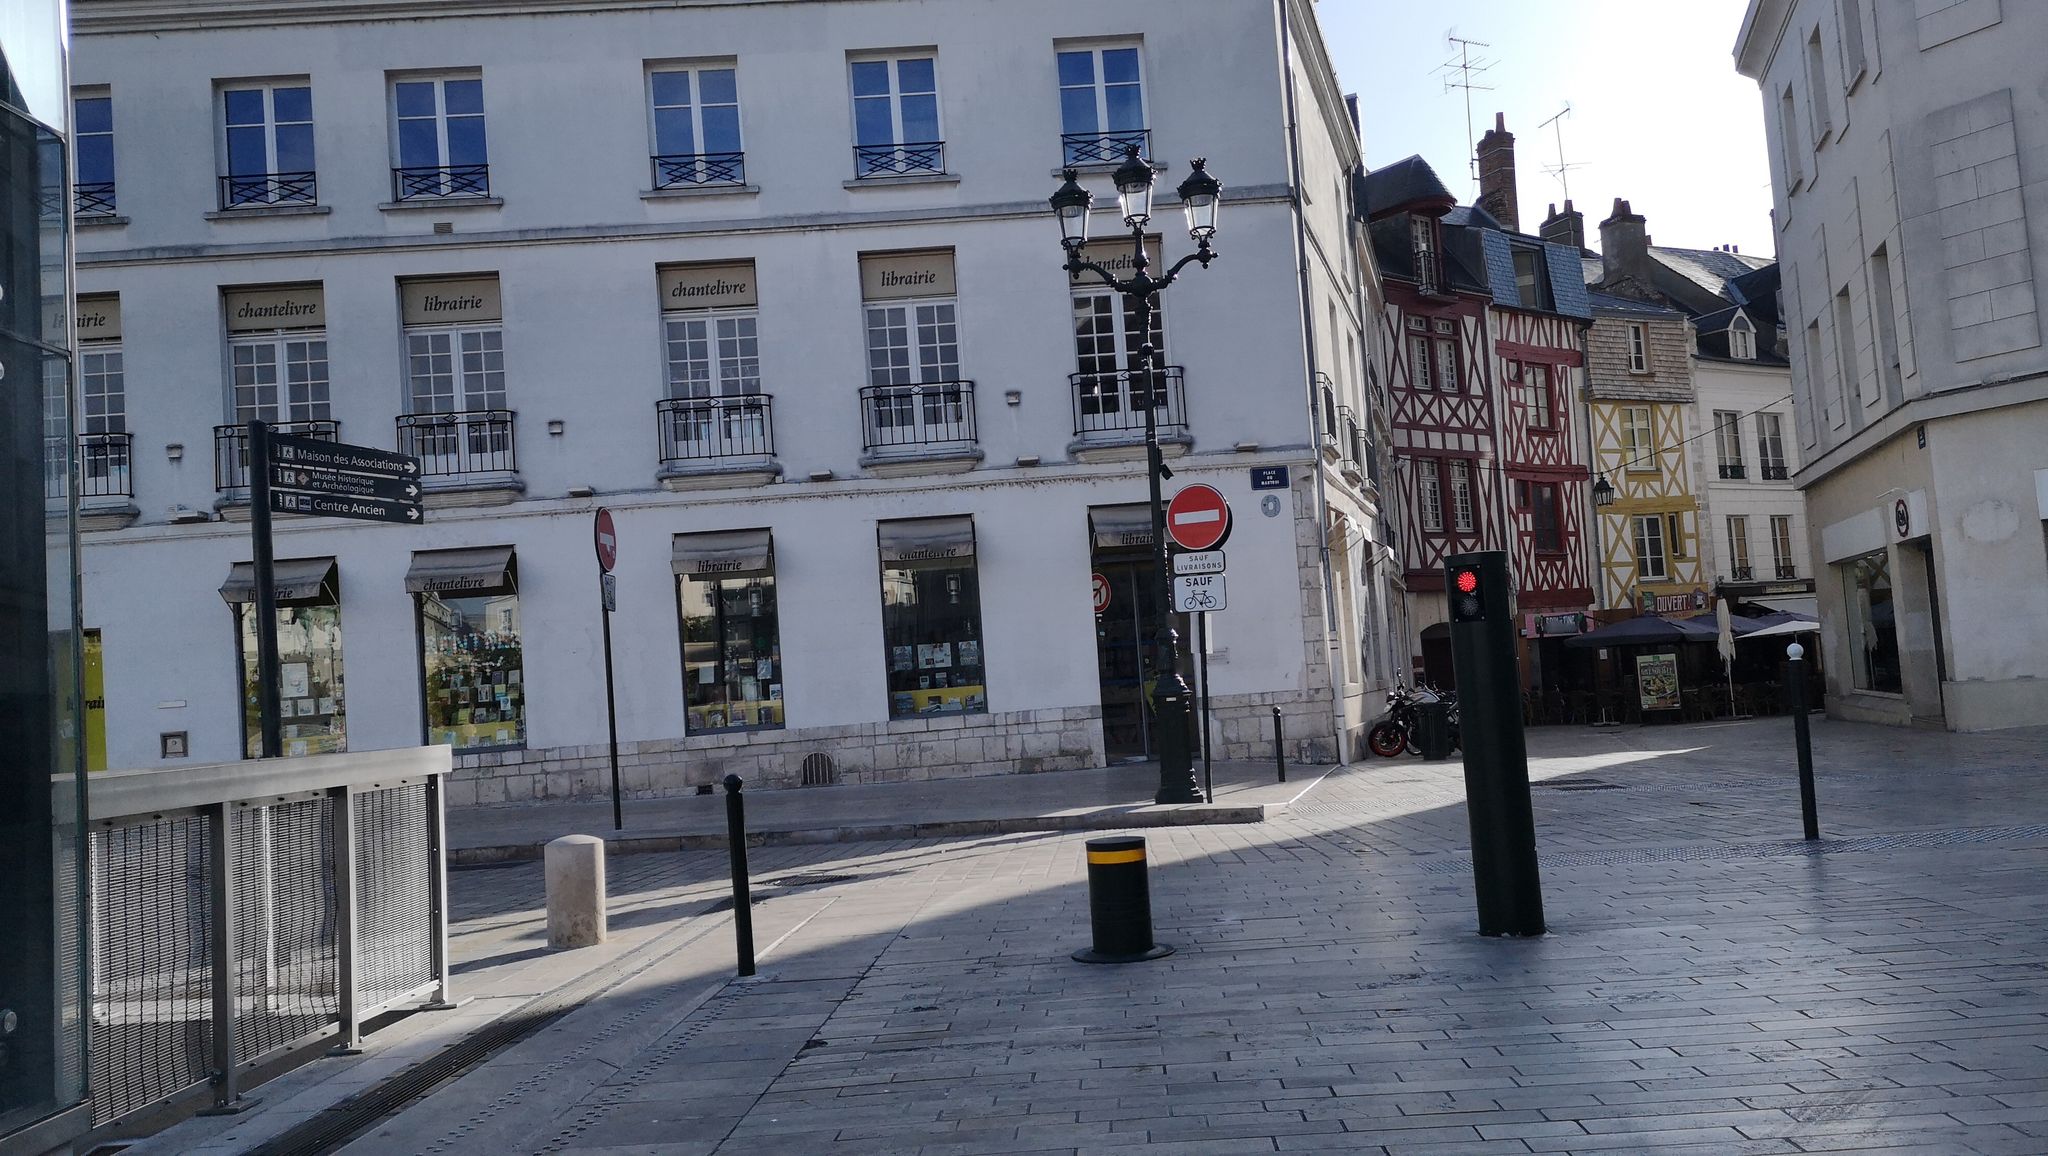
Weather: rainy
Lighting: day
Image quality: good
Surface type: walking surface
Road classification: living_street, pedestrian
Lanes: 2
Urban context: urban centre
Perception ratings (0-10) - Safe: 3.52, Lively: 8.41, Beautiful: 8.75, Boring: 3.93, Depressing: 3.71, Wealthy: 9.59